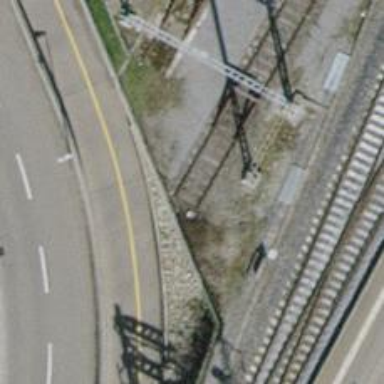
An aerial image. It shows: Railway buffer stop.